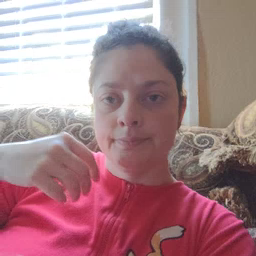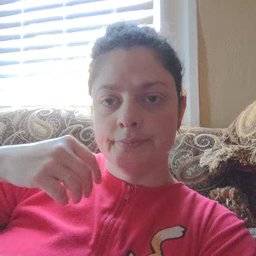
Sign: tooth